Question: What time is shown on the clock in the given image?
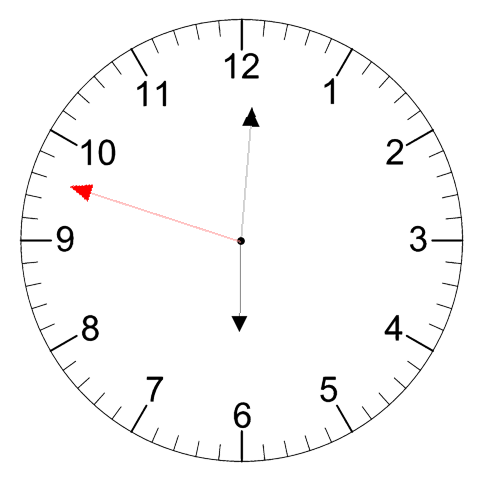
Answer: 06:00:48